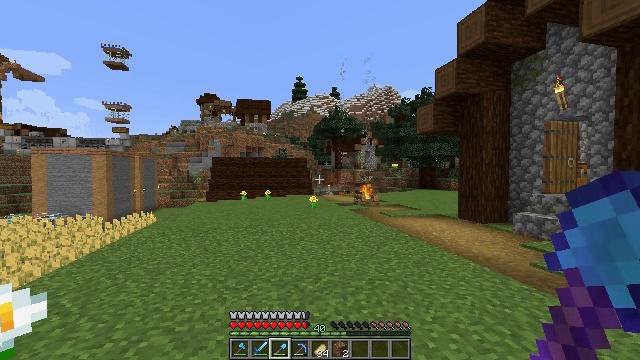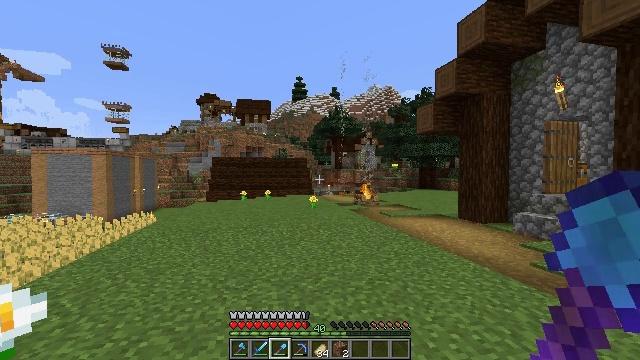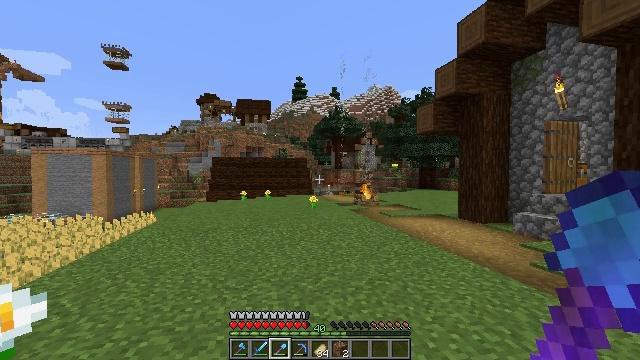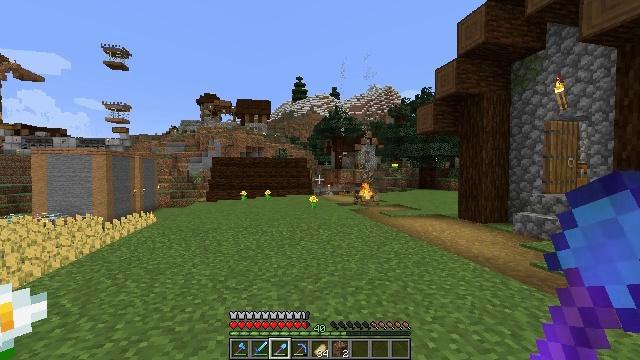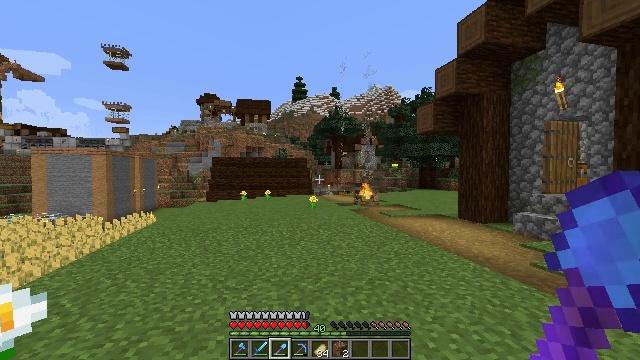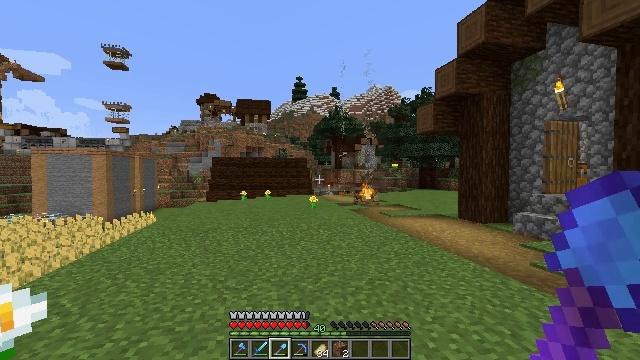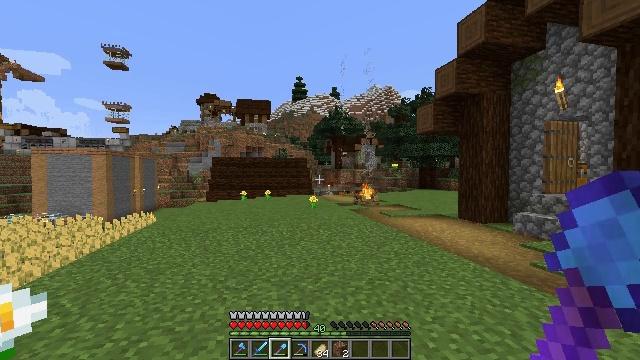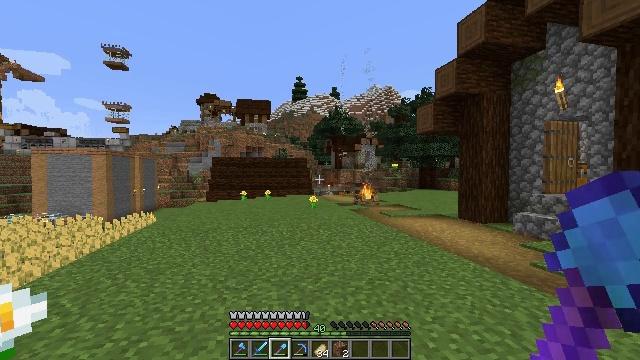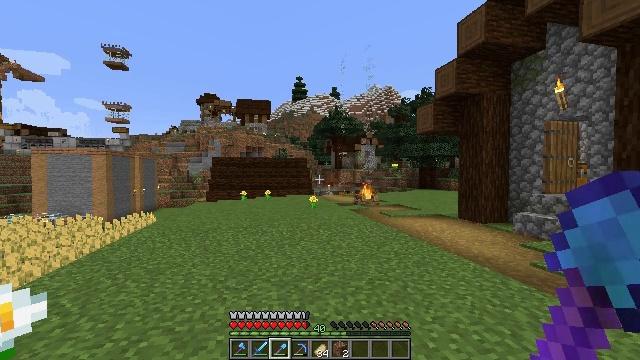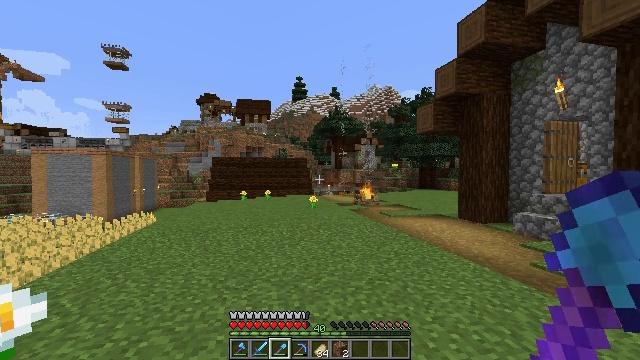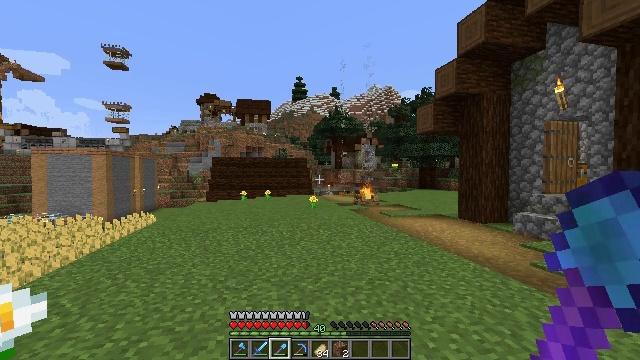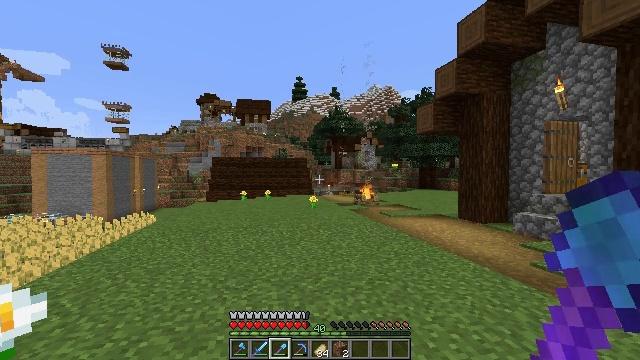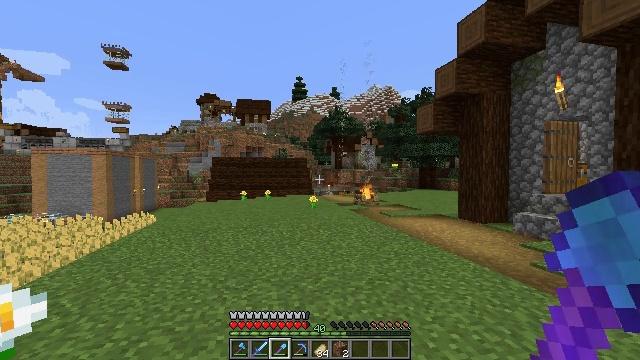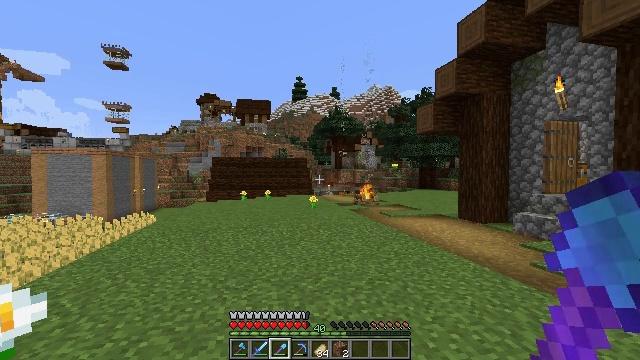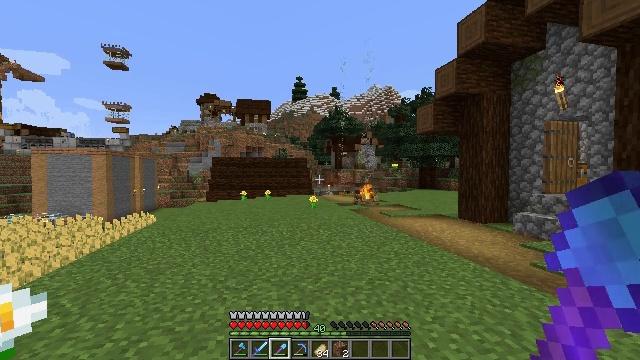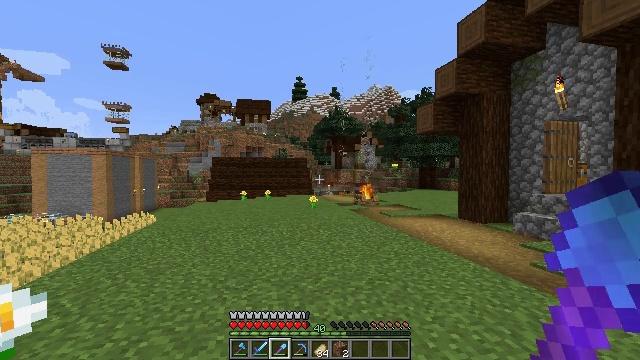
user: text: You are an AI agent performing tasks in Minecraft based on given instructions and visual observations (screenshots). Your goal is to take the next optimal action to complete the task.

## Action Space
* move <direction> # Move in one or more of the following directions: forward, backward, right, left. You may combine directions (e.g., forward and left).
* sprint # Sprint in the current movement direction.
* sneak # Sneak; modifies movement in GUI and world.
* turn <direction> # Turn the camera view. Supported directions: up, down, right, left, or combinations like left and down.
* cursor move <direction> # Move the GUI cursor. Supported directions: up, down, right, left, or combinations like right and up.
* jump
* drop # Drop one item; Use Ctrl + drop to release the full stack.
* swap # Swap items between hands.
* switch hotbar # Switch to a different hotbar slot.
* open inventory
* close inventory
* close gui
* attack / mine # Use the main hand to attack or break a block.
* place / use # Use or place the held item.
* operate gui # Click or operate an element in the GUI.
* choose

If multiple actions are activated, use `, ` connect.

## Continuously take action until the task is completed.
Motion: motion action
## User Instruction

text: Collect wheat crops.
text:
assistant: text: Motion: no_op
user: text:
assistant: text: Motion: no_op
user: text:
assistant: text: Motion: no_op
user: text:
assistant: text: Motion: no_op
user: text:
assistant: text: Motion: no_op
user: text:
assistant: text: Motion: no_op
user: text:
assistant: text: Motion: no_op
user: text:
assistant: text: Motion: no_op
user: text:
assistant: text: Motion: no_op
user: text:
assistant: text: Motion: no_op
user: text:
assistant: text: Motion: no_op
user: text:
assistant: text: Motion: no_op
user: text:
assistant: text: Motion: no_op
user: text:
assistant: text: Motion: no_op
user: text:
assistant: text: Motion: no_op
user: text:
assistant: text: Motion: no_op
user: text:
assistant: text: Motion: no_op
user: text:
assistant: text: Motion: no_op
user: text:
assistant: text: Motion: no_op
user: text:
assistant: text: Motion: no_op
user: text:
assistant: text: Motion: no_op
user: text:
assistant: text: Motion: no_op
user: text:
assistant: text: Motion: no_op
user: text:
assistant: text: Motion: no_op
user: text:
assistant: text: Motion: no_op
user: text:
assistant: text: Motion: no_op
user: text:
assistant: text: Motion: no_op
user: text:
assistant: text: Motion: no_op
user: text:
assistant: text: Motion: no_op
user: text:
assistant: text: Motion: no_op